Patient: sex M, age 66
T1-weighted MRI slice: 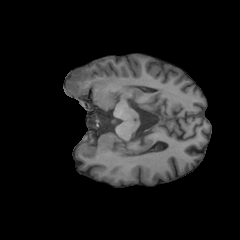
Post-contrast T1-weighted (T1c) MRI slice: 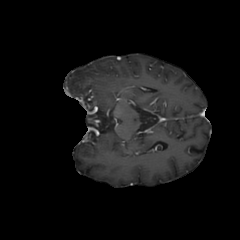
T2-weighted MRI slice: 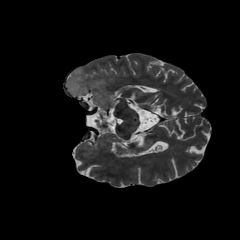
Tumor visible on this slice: yes
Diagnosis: Astrocytoma, IDH-wildtype
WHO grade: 2